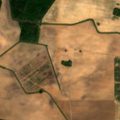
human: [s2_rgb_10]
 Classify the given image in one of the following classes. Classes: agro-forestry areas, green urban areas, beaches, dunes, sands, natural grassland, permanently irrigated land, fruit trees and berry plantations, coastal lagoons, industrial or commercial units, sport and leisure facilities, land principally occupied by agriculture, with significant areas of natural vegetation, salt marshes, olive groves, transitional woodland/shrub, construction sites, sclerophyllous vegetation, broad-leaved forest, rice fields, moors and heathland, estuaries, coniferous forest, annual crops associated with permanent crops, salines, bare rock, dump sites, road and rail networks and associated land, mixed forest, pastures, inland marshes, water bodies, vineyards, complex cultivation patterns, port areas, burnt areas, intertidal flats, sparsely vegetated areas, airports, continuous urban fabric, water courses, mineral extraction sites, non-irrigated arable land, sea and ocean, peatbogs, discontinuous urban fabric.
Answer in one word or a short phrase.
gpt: non-irrigated arable land, broad-leaved forest